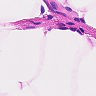
Metastatic tissue present: no